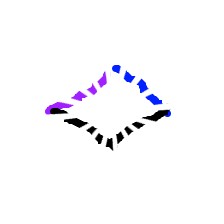
Shape: rhombus